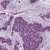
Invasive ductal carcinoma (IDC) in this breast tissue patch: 1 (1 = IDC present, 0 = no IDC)